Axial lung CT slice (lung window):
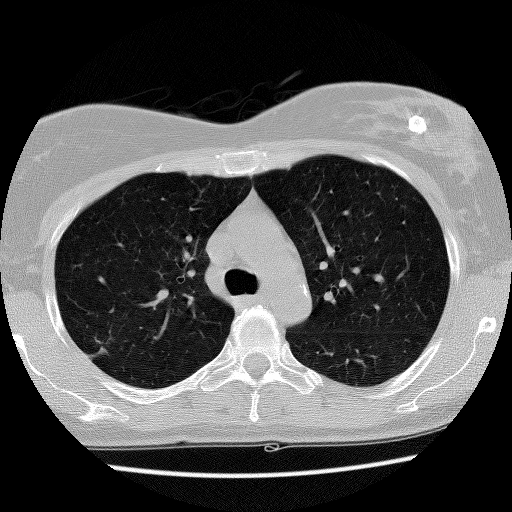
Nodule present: yes
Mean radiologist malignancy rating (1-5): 3